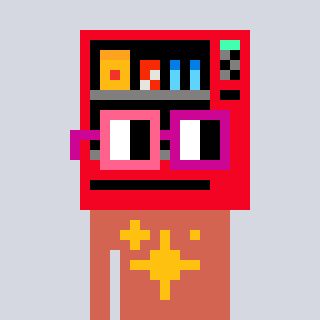
a pixel art character with square pink and red glasses, a vending machine-shaped head and a peachy-colored body on a cool background